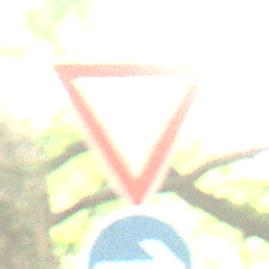
Verkehrszeichen: VorfahrtGewaehren
Zusatzzeichen unten: VorgeschriebeneFahrtrichtungHierRechts
Umgebung: Outdoor, RoadRail
Tageszeit: MorningAfternoon
Wetter: Clear
Licht: Natural
Jahreszeit: NotSpecified
Kontrast: LowContrast